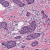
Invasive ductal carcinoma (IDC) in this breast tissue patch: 1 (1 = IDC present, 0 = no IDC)